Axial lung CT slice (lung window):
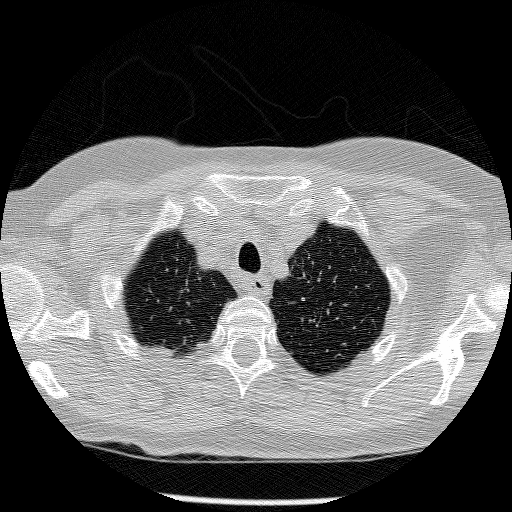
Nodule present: no